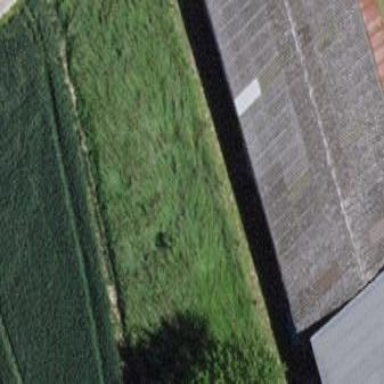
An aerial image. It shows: Shed.